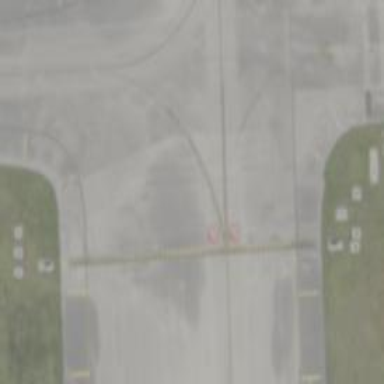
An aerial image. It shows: Image of taxiway at airport.